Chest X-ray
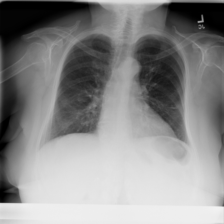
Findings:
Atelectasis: positive
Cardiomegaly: negative
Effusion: negative
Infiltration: negative
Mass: negative
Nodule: negative
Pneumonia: negative
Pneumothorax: negative
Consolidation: negative
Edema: negative
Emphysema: negative
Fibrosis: negative
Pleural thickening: negative
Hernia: negative